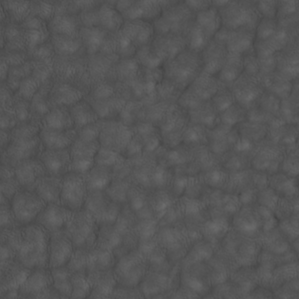
Label: non_frost